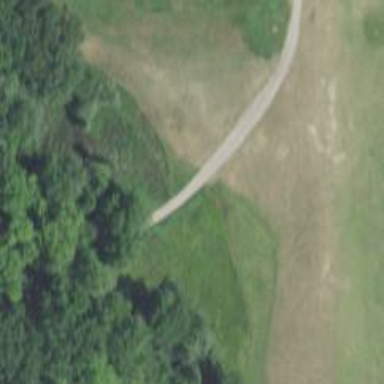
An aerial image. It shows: Path for both road and golf.